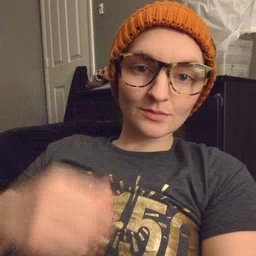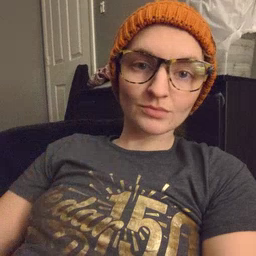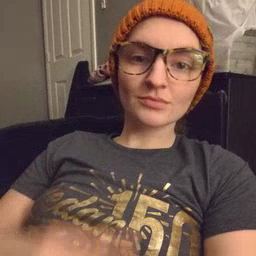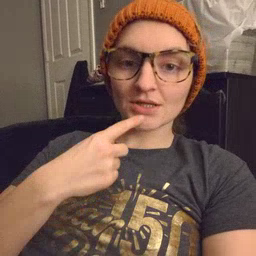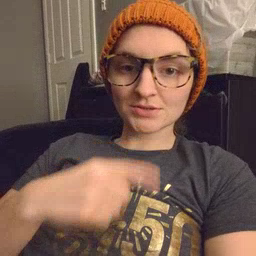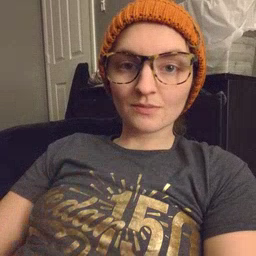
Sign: say